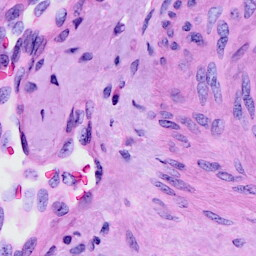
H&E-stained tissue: Cervix